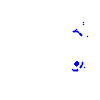
Particle: kaon